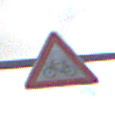
Verkehrszeichen: RadverkehrRechts
Umgebung: Outdoor, RoadRail
Tageszeit: SunriseSunset
Wetter: PartlyCloudy
Licht: Natural
Jahreszeit: NotSpecified
Kontrast: LowContrast